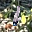
Label: 1